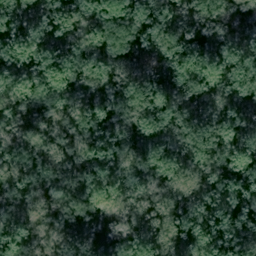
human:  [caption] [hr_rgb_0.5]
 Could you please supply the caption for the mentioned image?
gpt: A dense forest with lots of green plants .

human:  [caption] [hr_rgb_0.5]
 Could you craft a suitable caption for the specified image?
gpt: There is a dense forest with some plants in the shadow .

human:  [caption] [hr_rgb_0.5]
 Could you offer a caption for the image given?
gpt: This is a dense forest with dark green plants .

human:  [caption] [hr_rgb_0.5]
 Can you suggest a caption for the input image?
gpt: This is a forest with lots of green plants in the shadow .

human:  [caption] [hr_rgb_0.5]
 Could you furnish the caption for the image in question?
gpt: A dense forest with dark green plants .